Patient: sex M, age 64
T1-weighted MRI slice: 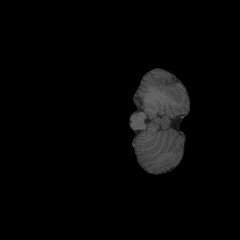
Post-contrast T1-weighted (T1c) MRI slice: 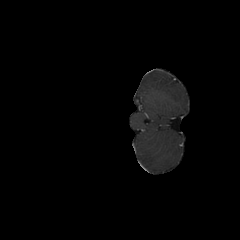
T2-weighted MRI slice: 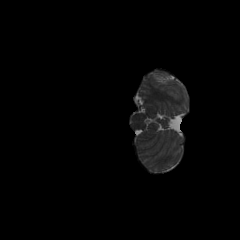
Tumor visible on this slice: no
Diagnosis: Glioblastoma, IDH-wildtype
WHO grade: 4